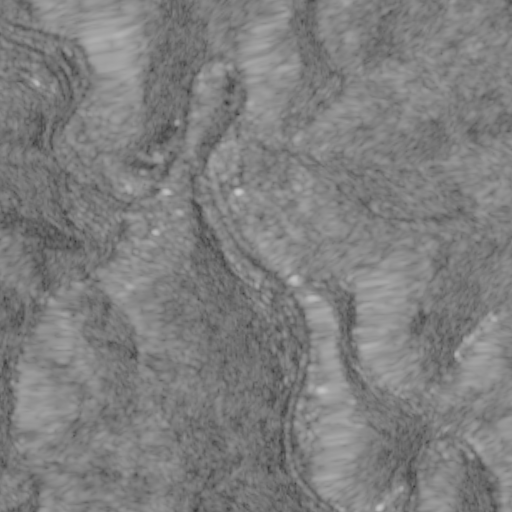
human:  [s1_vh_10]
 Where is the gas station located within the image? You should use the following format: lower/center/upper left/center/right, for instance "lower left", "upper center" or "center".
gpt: The gas station is located in the center of the image.
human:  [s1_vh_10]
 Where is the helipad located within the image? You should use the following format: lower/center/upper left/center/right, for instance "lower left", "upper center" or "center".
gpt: The helipad is located in the lower center of the image.
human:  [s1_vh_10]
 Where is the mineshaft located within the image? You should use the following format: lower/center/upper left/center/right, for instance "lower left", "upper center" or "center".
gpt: The mineshaft is located in the center right of the image.
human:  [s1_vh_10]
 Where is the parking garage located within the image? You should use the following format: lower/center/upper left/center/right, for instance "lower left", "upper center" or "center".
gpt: The parking garage is located in the lower center of the image.
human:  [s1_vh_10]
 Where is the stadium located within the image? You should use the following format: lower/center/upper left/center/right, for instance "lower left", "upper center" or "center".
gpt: The stadium is located in the upper left of the image.
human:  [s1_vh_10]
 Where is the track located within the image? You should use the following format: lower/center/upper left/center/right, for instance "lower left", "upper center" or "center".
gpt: The track is located in the upper left of the image.
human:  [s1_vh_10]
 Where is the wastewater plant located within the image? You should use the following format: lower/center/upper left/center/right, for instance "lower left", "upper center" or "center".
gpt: The wastewater plant is located in the center left of the image.
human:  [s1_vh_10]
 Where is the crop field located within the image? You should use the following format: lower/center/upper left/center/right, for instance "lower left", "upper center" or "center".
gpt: There is no crop field in the image.

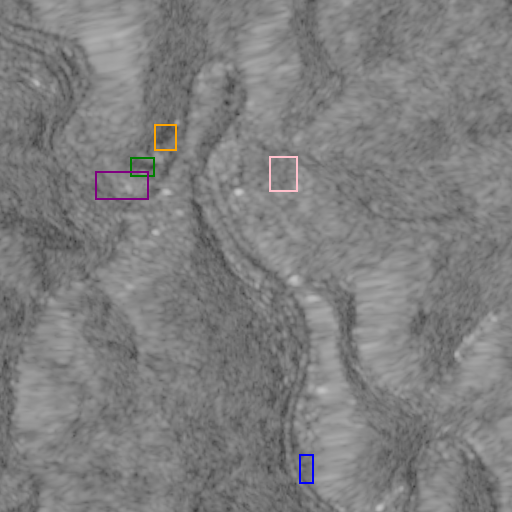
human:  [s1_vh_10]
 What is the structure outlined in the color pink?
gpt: The structure outlined in pink is a park.
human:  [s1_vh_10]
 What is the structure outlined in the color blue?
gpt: The structure outlined in blue is a parking lot.
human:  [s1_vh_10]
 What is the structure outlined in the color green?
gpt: The structure outlined in green is a stadium.
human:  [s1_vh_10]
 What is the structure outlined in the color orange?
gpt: The structure outlined in orange is a track.
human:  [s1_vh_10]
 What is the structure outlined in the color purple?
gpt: The structure outlined in purple is a wastewater plant.
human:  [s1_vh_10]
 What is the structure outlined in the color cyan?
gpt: There is no cyan outline.